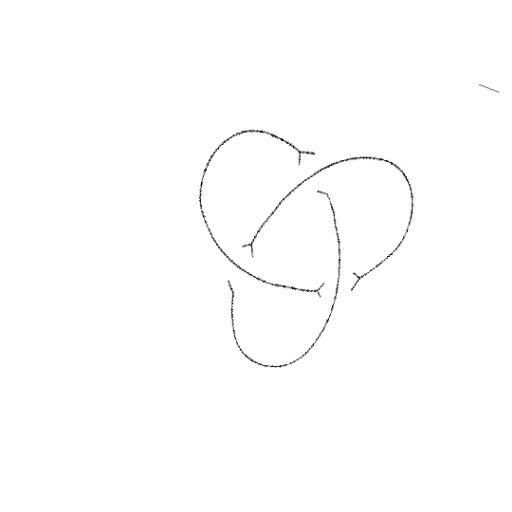
Crossing number: 3